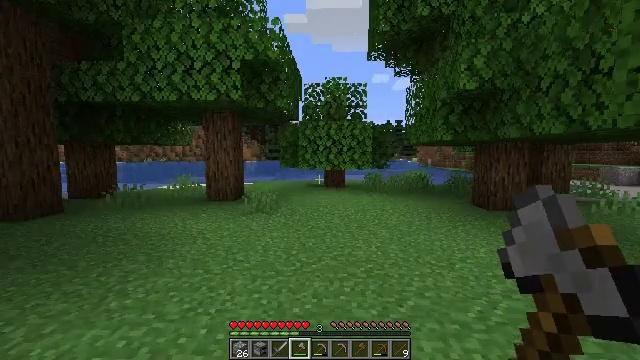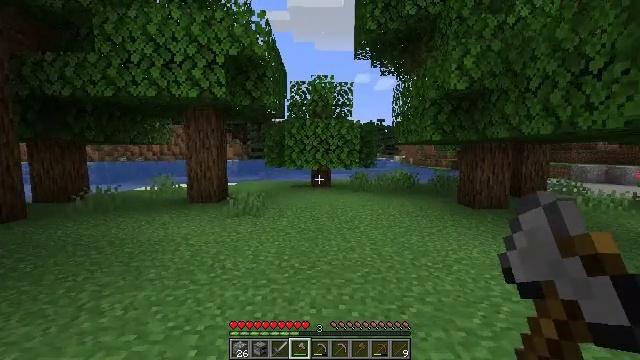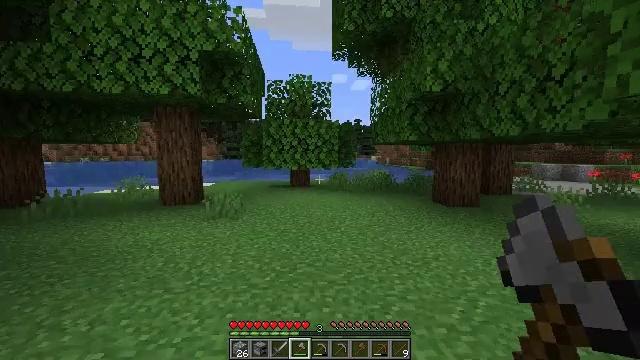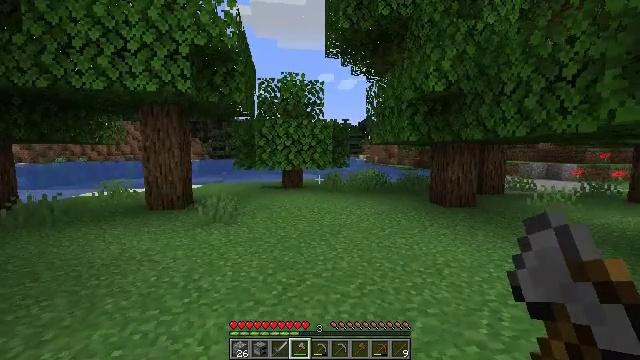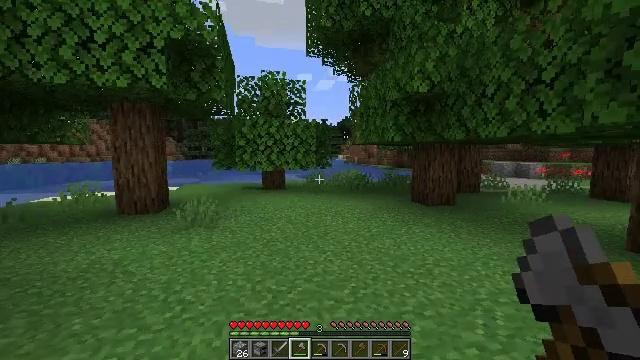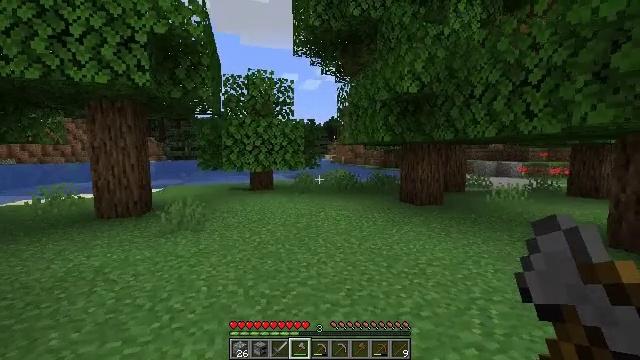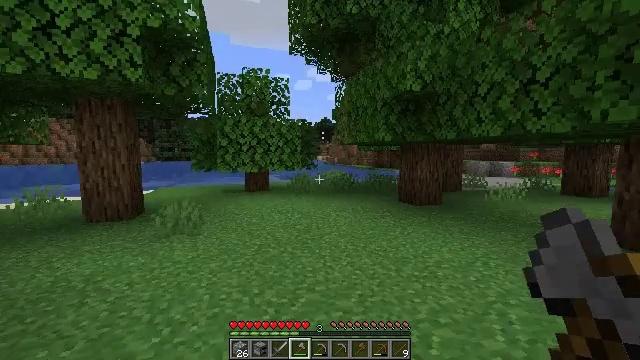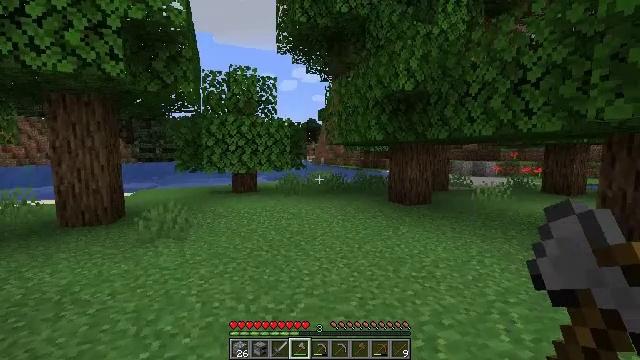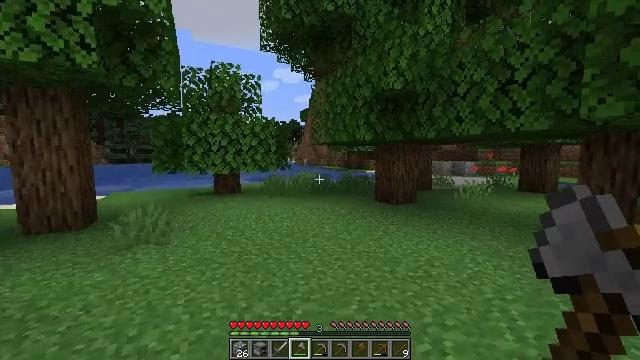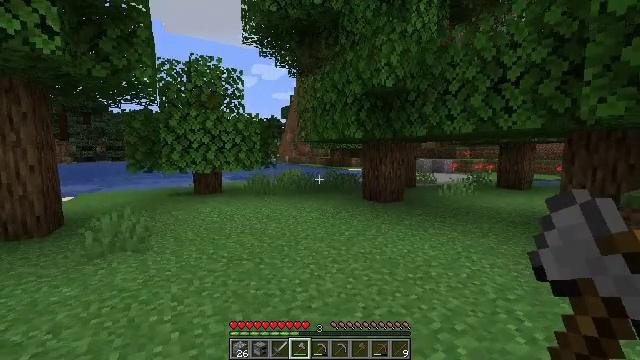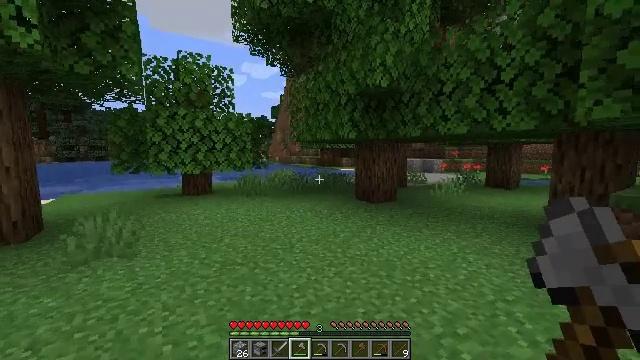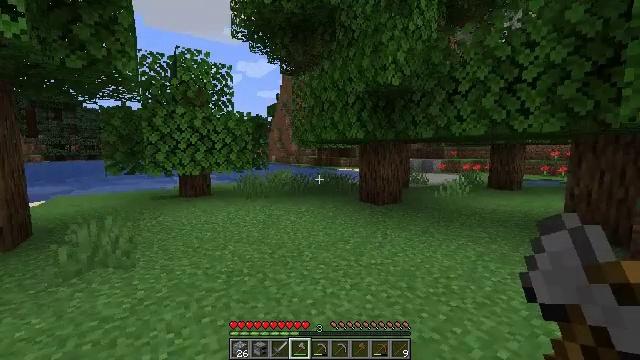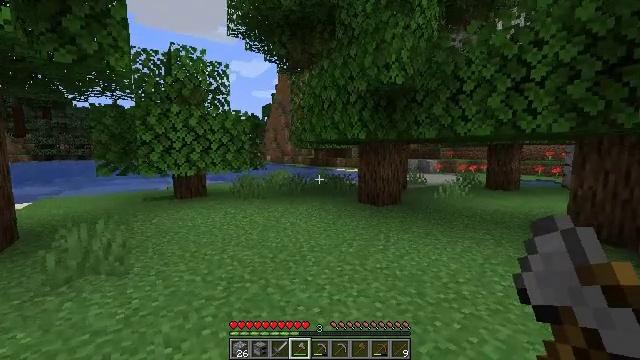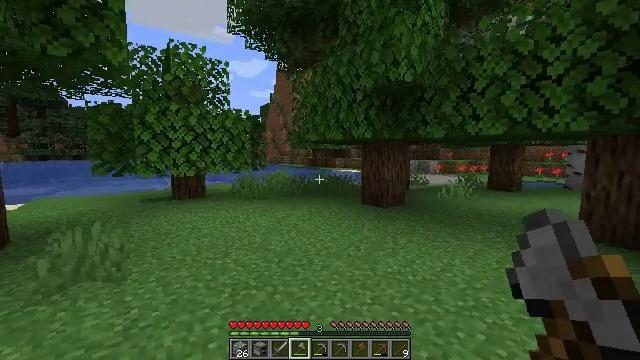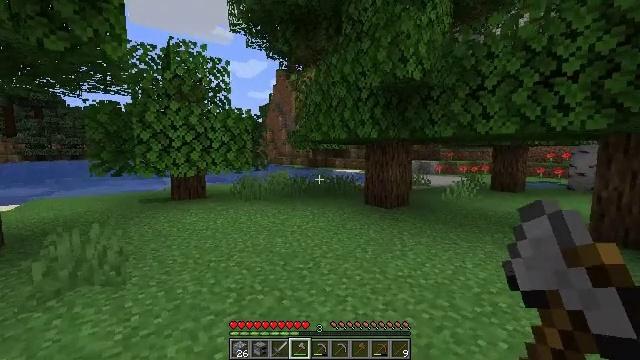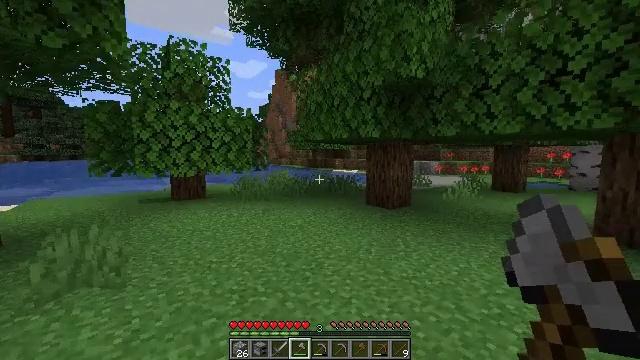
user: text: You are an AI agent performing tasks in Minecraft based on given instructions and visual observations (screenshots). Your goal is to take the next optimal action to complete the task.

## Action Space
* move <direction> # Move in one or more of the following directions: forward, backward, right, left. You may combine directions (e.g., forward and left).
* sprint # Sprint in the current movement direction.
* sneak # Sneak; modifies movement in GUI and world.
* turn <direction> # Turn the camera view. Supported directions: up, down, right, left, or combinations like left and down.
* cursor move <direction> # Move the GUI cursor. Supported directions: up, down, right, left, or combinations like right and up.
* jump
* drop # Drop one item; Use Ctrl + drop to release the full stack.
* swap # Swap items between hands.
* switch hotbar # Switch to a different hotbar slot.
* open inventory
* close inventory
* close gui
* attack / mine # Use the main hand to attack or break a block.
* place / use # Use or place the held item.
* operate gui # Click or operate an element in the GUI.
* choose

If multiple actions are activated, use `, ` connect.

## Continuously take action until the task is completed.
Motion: motion action
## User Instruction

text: Kill aquatic mobs.
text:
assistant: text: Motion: move forward and move left, turn right
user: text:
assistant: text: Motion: move forward and move left, turn right
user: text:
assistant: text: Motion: move forward and move left, turn right
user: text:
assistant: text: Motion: move forward and move left, turn right
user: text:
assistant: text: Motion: move forward and move left, turn right
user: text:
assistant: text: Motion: move forward and move left, turn right
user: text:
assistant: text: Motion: move forward and move left, turn right
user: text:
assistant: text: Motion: move forward and move left, turn right
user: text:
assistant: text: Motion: move forward and move left, turn right
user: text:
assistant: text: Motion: move forward and move left, turn right
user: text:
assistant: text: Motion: move forward and move left, turn right
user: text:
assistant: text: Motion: move forward and move left, turn right
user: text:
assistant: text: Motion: move forward and move left
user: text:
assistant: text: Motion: move forward and move left
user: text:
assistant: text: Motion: move forward and move left
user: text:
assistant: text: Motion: move forward and move left
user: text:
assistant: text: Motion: move forward and move left
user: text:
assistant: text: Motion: move forward and move left
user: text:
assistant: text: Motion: move forward and move left
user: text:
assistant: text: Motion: move forward and move left
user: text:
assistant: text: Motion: move forward and move left
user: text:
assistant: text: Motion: move forward and move left
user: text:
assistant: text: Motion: move forward and move left
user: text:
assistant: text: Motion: move forward and move left, turn left
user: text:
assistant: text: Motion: move forward and move left, turn left and down
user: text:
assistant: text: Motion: move forward, turn left
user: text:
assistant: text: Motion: move forward, turn left
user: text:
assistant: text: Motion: move forward, turn left
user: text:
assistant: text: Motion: move forward, turn left
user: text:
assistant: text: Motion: move forward, turn left